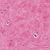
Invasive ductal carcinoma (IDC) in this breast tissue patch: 0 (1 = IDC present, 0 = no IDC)